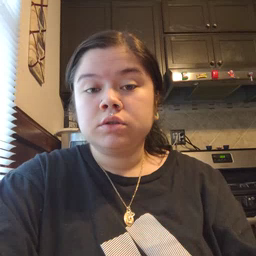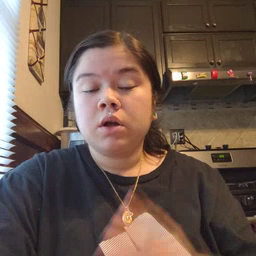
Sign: uncle